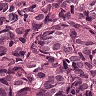
Metastatic tissue present: yes